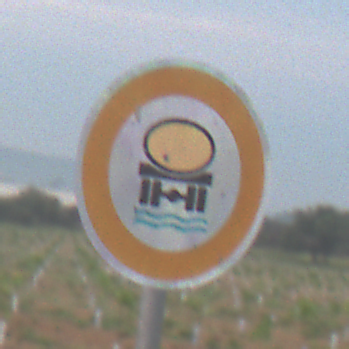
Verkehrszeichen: VerbotFahrzeugeWassergefaehrdenderLadung
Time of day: SunriseSunset
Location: Outdoor (Nature)
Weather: PartlyCloudy
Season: NotSpecified
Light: Natural